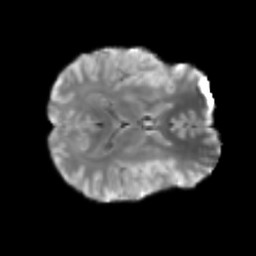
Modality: T2w
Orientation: axial
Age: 25
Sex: male
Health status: healthy
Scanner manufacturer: siemens
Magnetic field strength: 3 T
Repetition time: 3.6 s
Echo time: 0.0964 s